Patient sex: M
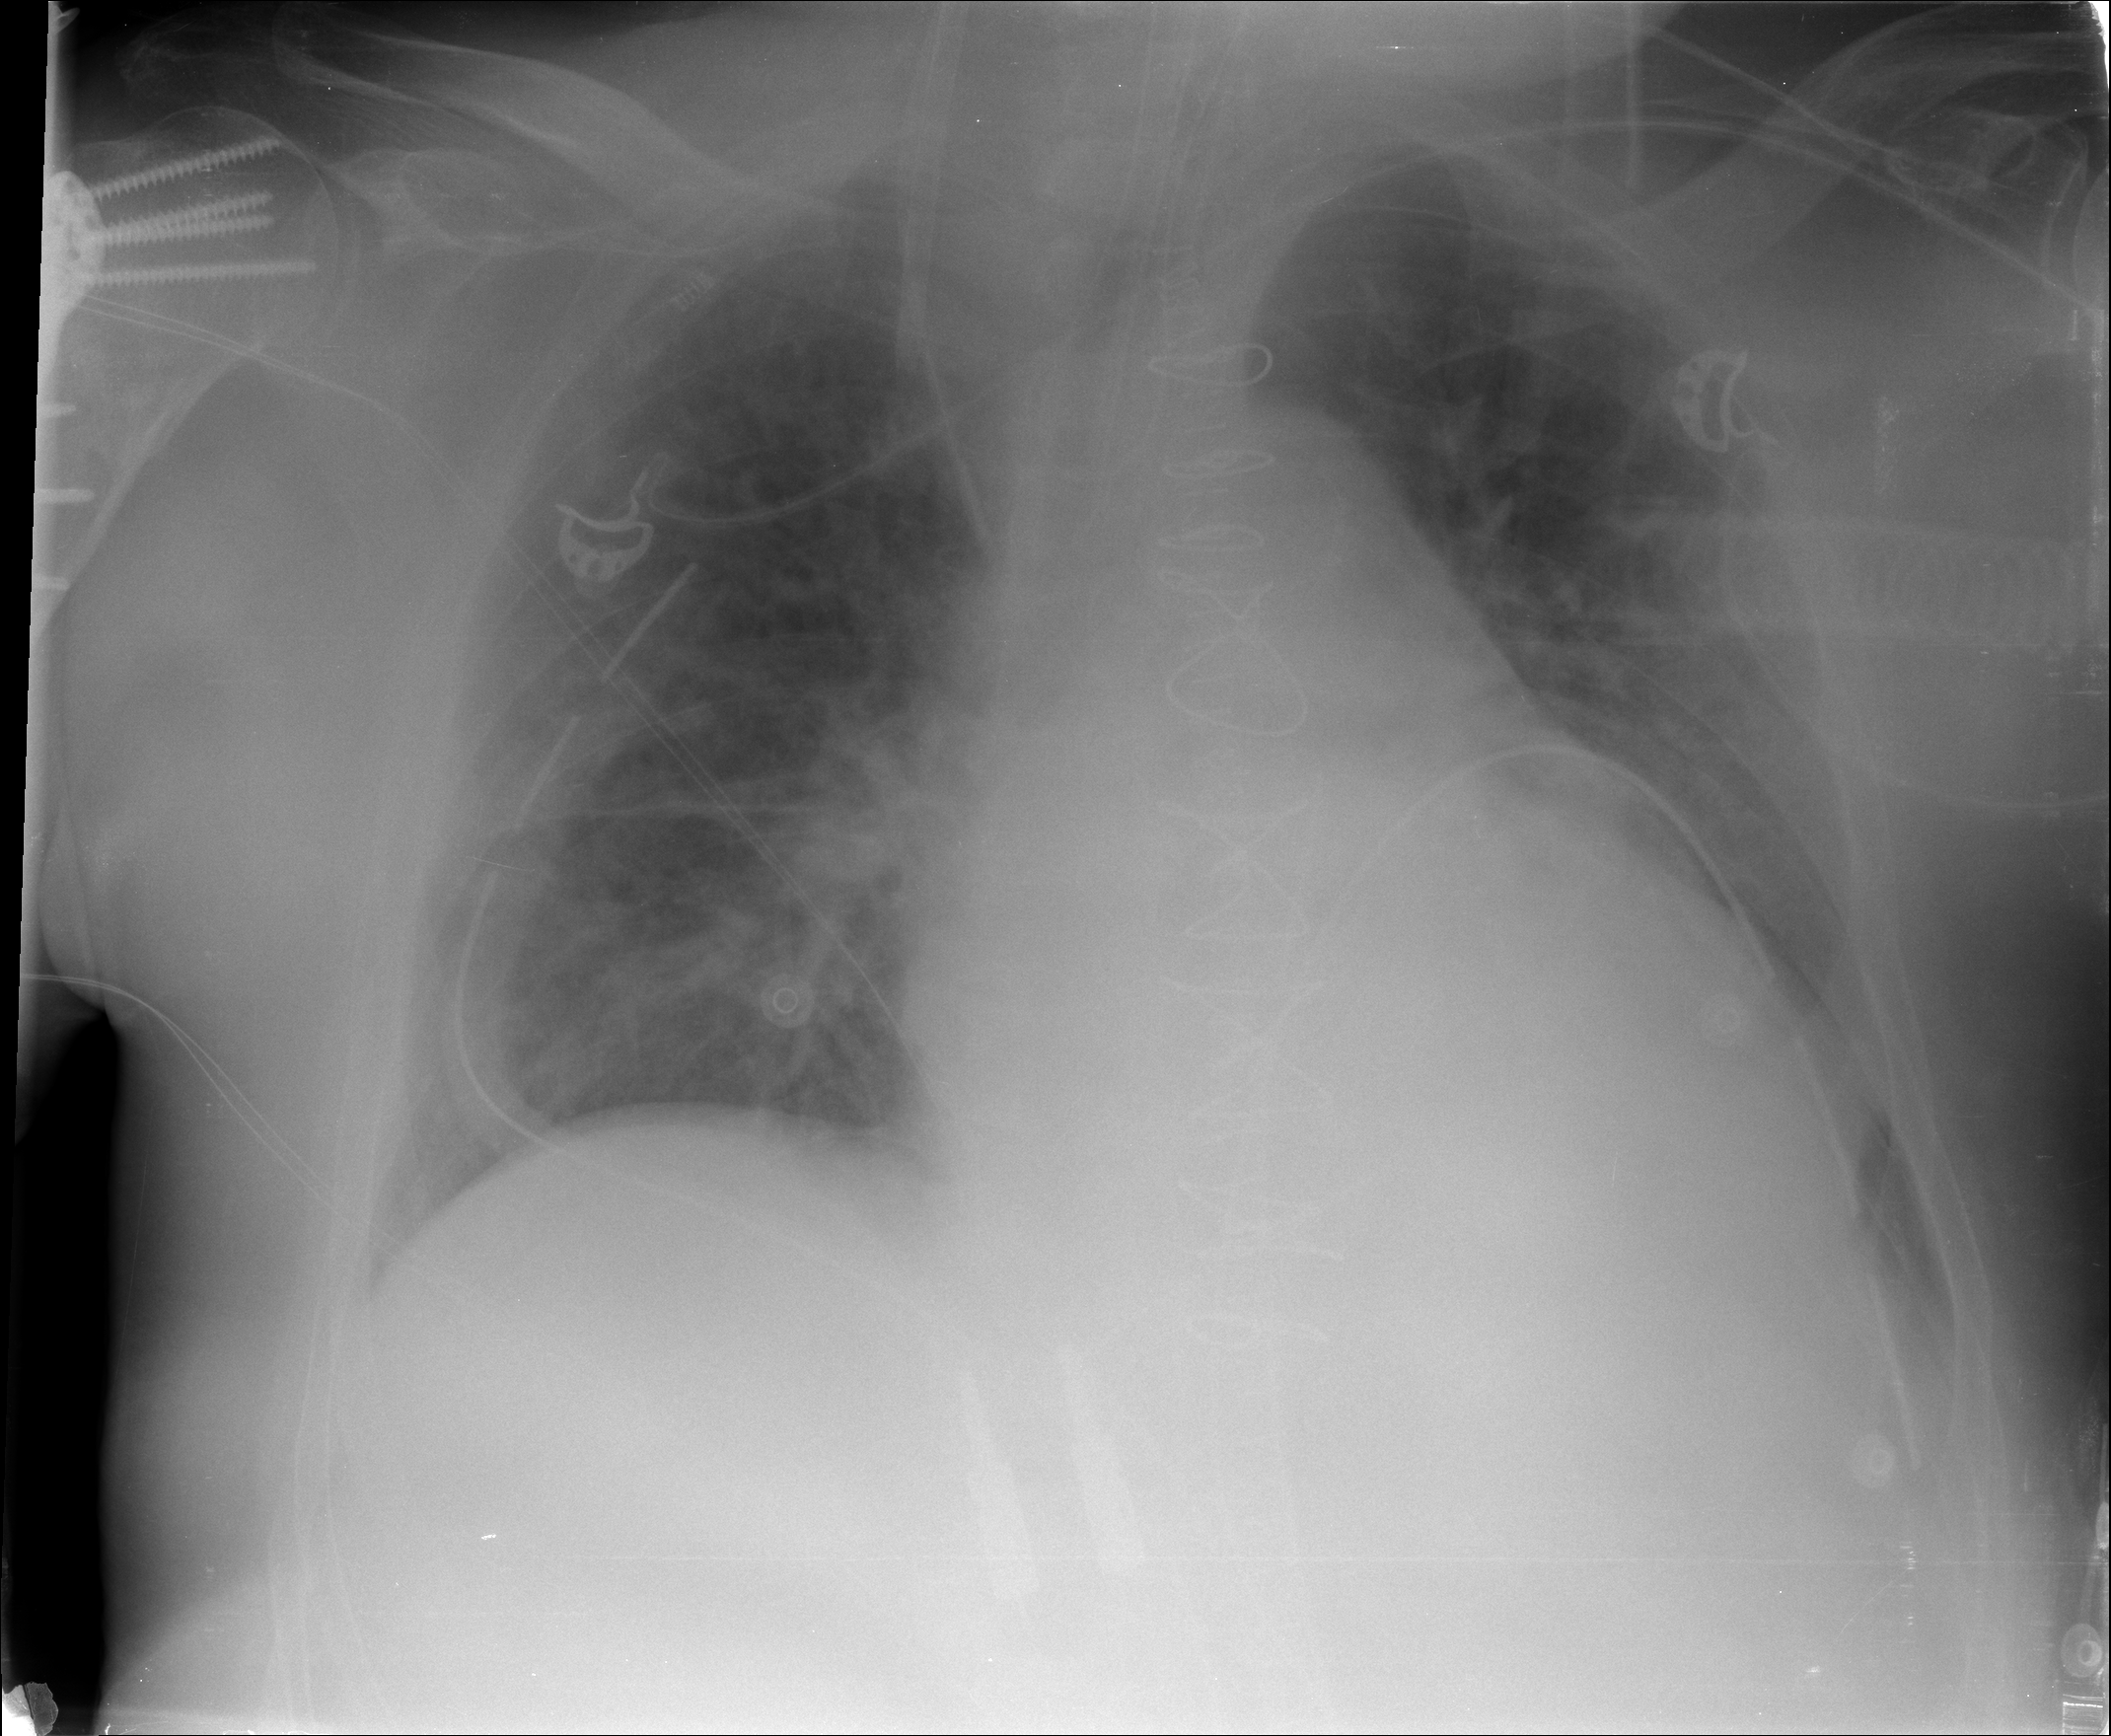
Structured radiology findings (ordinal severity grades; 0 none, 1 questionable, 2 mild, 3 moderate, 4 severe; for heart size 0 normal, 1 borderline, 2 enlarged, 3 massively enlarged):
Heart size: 2
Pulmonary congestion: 0
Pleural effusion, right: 0
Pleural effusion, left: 1
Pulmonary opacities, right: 0
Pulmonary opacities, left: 0
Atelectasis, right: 0
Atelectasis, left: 2